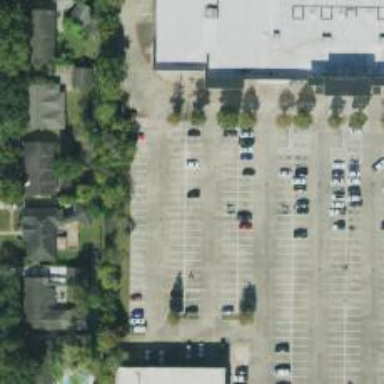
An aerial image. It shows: Parking space.